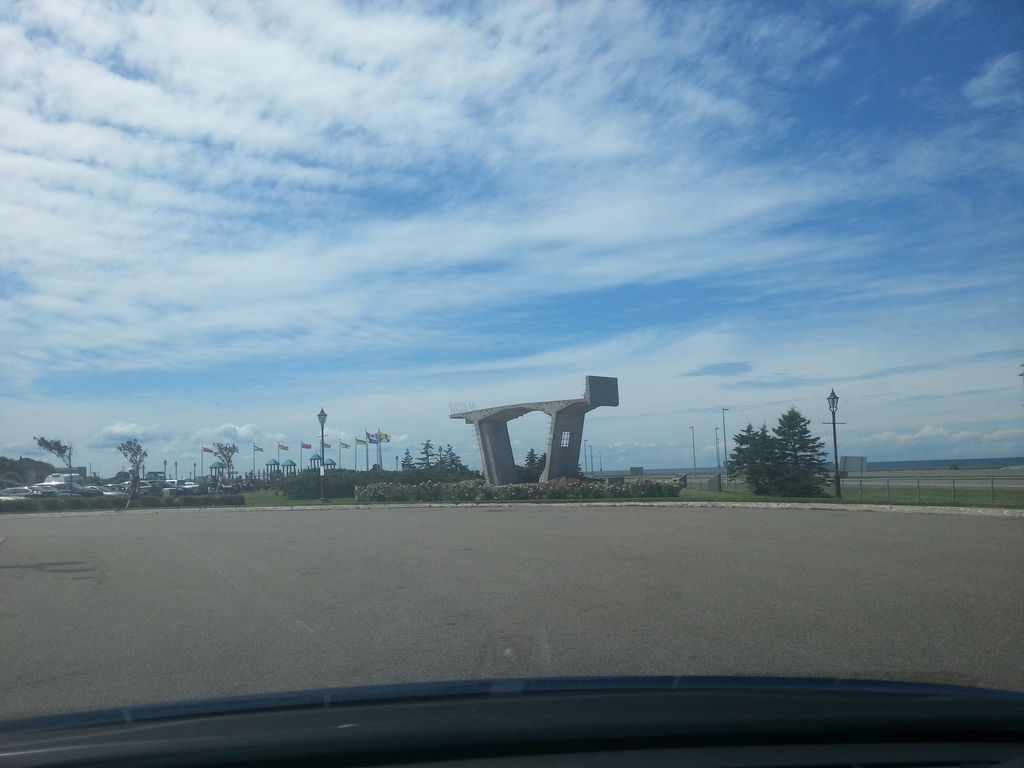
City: charlottetown